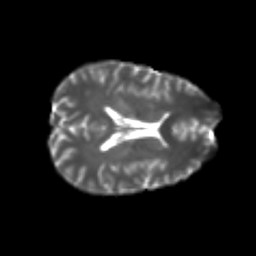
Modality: T2w
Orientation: axial
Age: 20
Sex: male
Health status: healthy
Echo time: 0.074 s